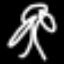
Label: palm tree